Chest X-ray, PA view. Patient: 45 years old, sex M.
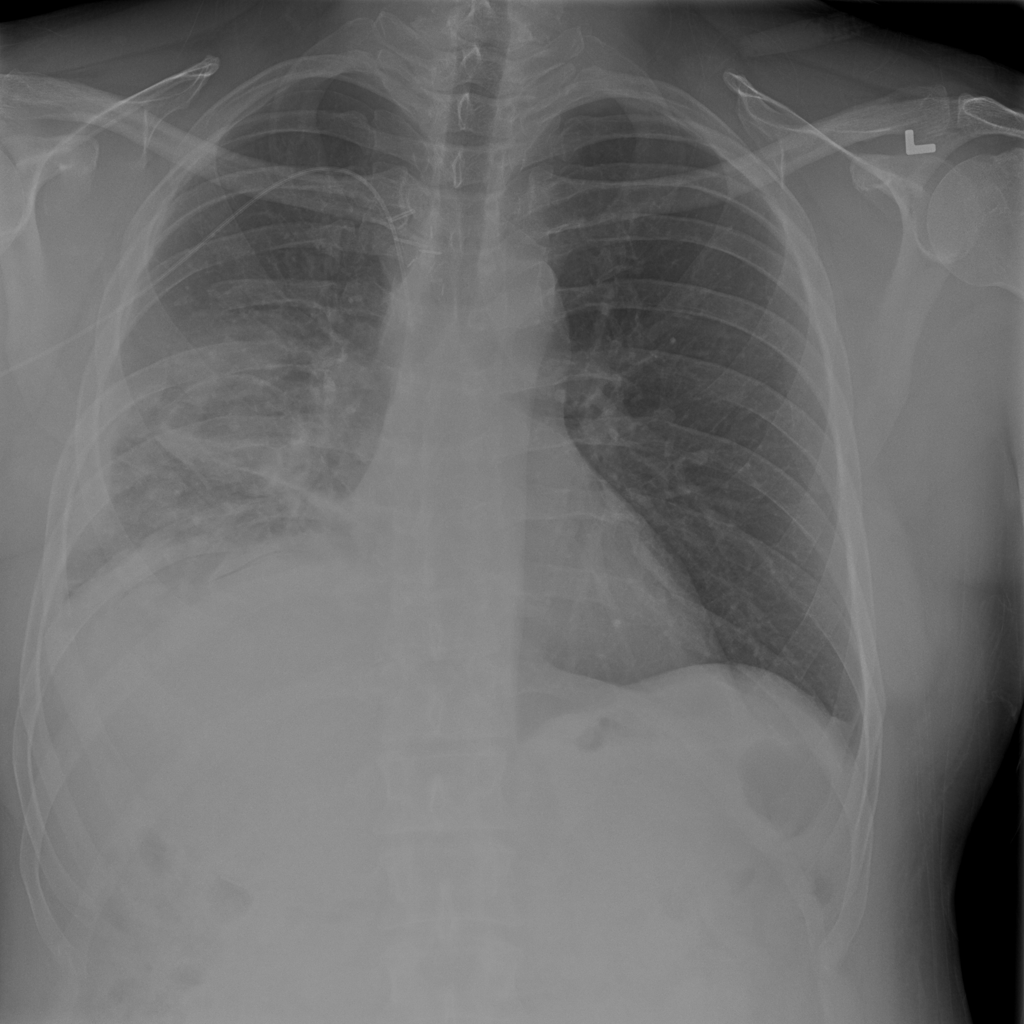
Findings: Atelectasis, Effusion, Pneumothorax